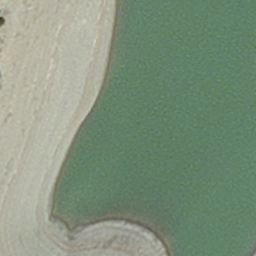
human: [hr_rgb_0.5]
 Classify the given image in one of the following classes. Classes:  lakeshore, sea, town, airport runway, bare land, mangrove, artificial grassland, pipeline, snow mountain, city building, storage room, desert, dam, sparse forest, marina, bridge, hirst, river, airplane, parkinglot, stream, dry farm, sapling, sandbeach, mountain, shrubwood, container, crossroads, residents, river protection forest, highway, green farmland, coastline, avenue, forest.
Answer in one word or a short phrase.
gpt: hirst